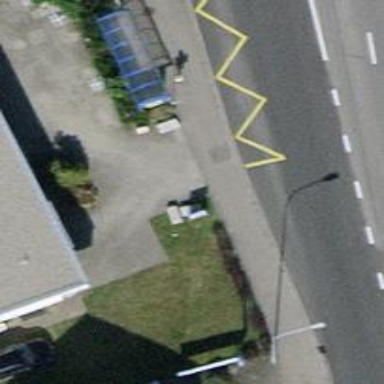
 serving as platform for public transportation."